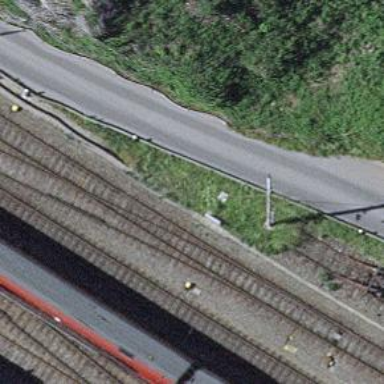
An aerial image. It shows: Electrified rail siding with contact line.